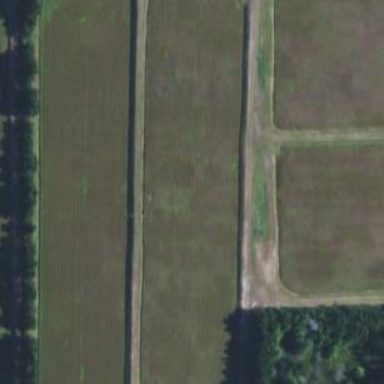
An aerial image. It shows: Farmland where cranberries are grown.